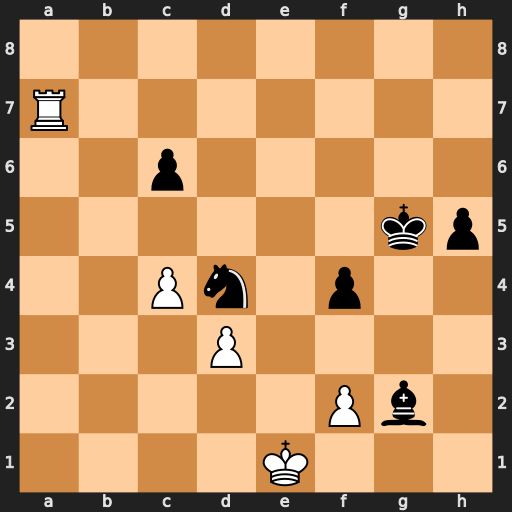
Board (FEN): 8/R7/2p5/6kp/2Pn1p2/3P4/5Pb1/4K3
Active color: w
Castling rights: -
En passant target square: -
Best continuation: Rg7+ Kf6 Rxg2